Aerial crown-view tile of a tropical tree (Barro Colorado Island, Panama), acquired 20240611:
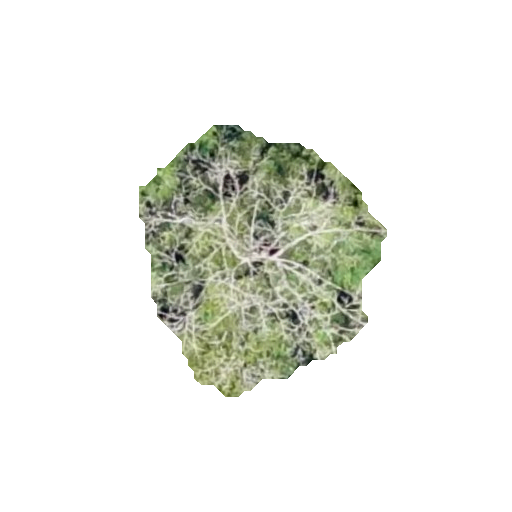
Species: Tabebuia rosea
GBIF accepted scientific name: Tabebuia rosea
Crown area: 72.895 m²